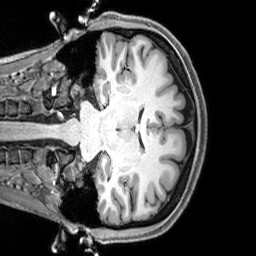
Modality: T1w
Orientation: coronal
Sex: female
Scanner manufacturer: siemens
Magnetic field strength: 3 T
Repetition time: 2.4 s
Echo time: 0.00262 s